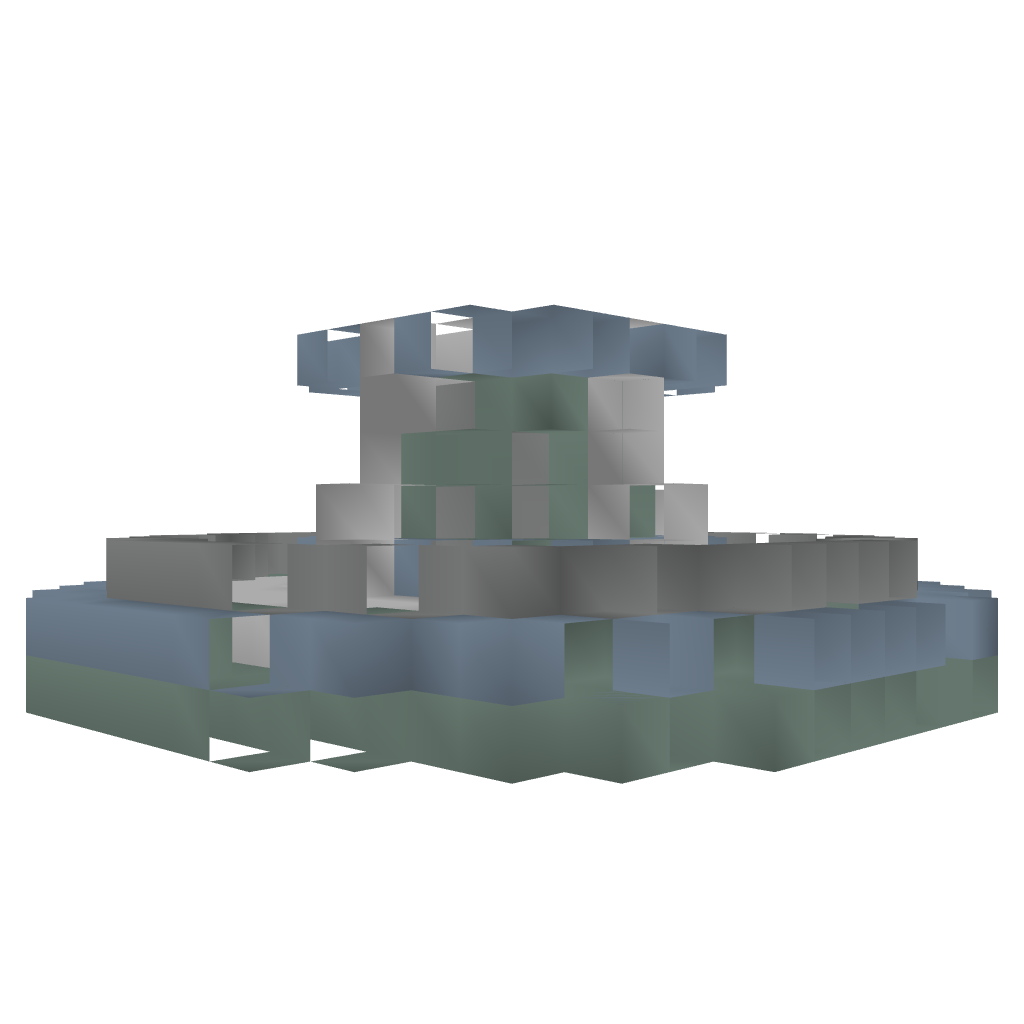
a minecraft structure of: Chafariz/Fonte - Fountain 02